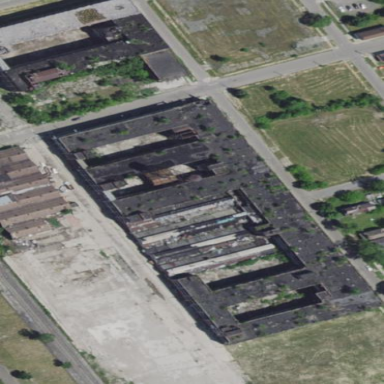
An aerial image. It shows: Industrial building.